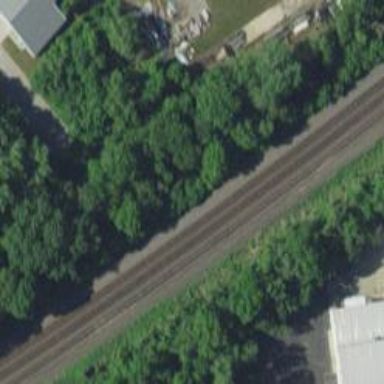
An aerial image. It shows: Railway siding for service.